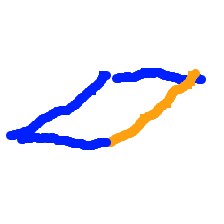
Shape: parallelogram